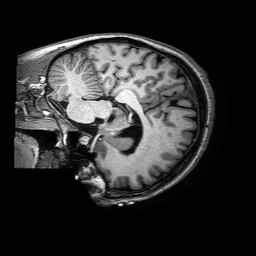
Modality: T1w
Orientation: sagittal
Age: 41
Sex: female
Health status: ill
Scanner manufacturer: philips
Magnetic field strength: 3 T
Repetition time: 0.006776 s
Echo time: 0.003098 s